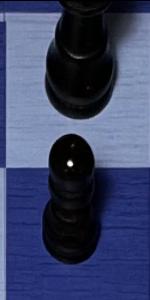
Label: Pawn_Black